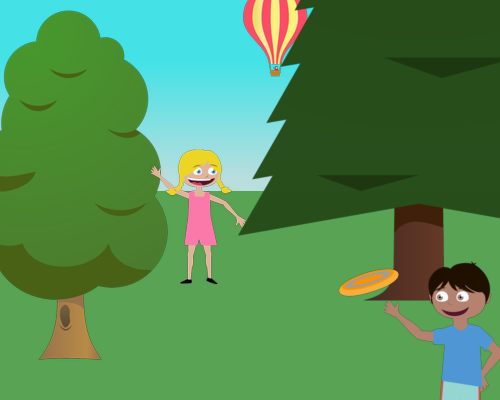
medium fluffy tree with hole on the left with part cut off and the top a small air balloon in middle with a small happy girl with one hand up facing right a boy on the right bottom with the feet outside the green with hand up facing left big pine tree above him with top of the tree and the side cut off